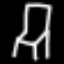
Label: chair